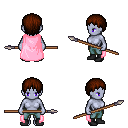
a pixel art fantasy rpg character, female body template, dark elf, purple skin, pink cape, teal pants, brown plain hairstyle, black shoes, spear, four views (front, back, left, right), 2x2 character sprite sheet, small pixel art, hard edges, no anti-aliasing